Question: I've tested in all browsers chrome, IE, Opera, Safari and it's working fine but just not in latest version of firefox.

'''
body{
background: red;
margin: 120px 0;
}
#caption {
font-size: 36px;
position: relative;
}
.captions {
margin-left: 100px;
}
.border-top {
border-top: 1px solid #fff;
left: 0;
position: absolute;
top: -12px;
width: 100%;
}
.captions > span {
background: white;
padding: 10px;
}
.linebreak {
display: block;
height: 26px;
padding: 0 !important;
width: 0;
clear: left;
}
'''
'''
<div class="captions">
<span id="caption">
<span class="border-top">&nbsp;</span>
<span id="caption-title">Foo Bar</span>
</span>
<span class="linebreak">&nbsp;</span>
<span id="slogan-title">Lorem Ipsum Dolor Sit Amet</span>
</div>
'''
As you can see the line is going beyond the div 'Foo Bar'. How can I fix this (if possible without changing the markup) ?
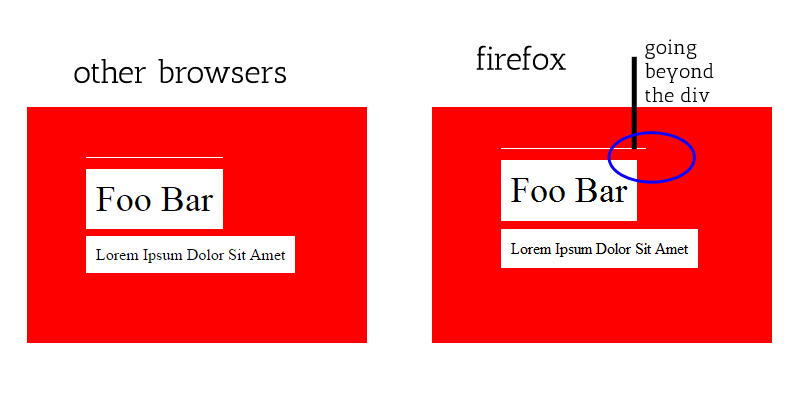
Answer: set '#caption' to 'display:inline-block'
demo - <URL>
'''
body{
background: red;
margin: 120px 0;
}
#caption {
font-size: 36px;
position: relative;
display:inline-block;
}
.captions {
margin-left: 100px;
}
.border-top {
border-top: 1px solid #fff;
left: 0;
position: absolute;
top: -12px;
width: 100%;
}
.captions > span {
background: white;
padding: 10px;
}
.linebreak {
display: block;
height: 26px;
padding: 0 !important;
width: 0;
clear: left;
}
'''
'''
<div class="captions">
<span id="caption">
<span class="border-top">&nbsp;</span>
<span id="caption-title">Foo Bar</span>
</span>
<span class="linebreak">&nbsp;</span>
<span id="slogan-title">Lorem Ipsum Dolor Sit Amet</span>
</div>
'''